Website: ulta-beauty
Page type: customer-info-address
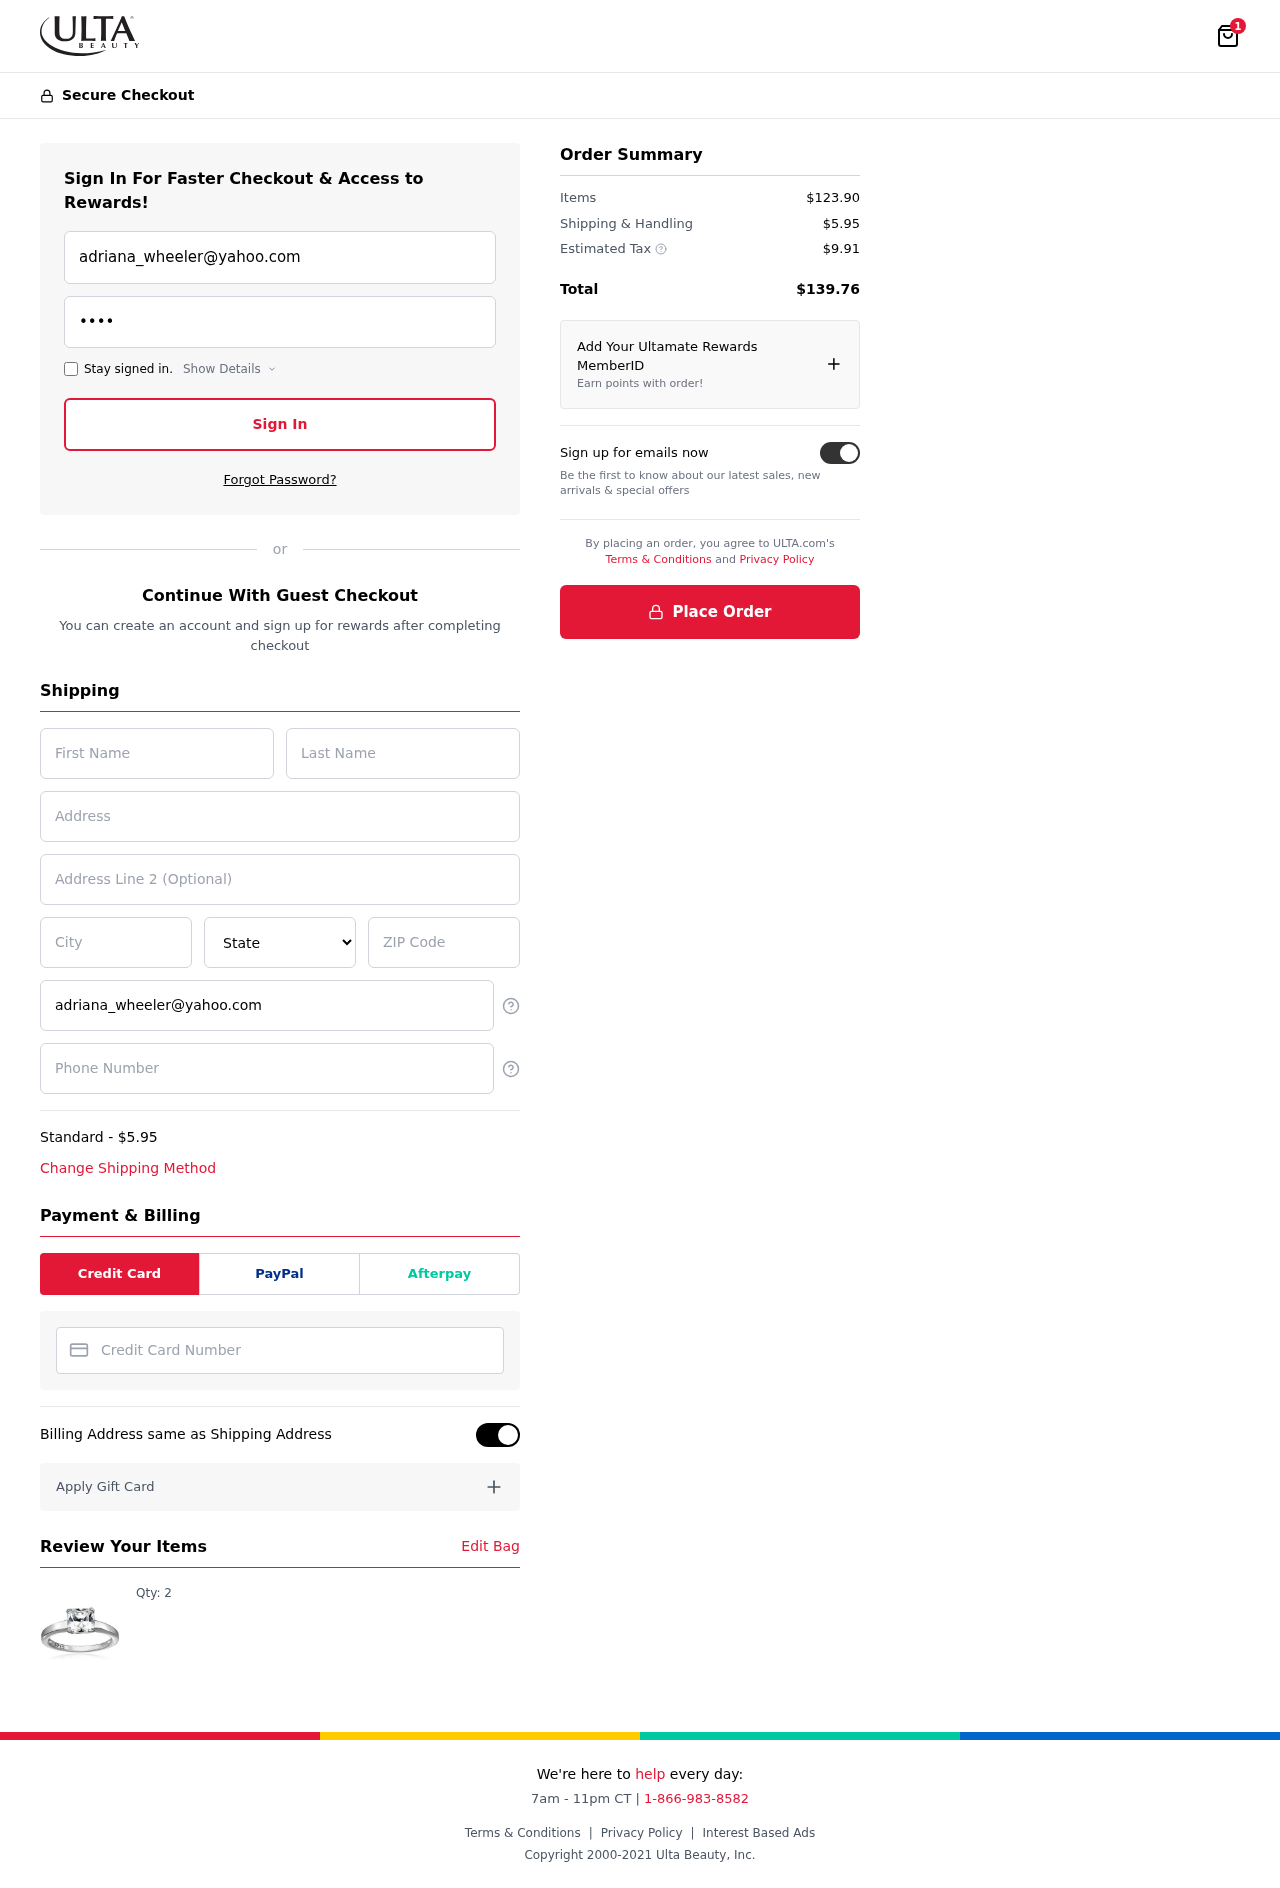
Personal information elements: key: PII_CARD_NUMBER
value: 2283 6262 2331 5728
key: PII_CITY
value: Walkerland
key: PII_EMAIL
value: adriana_wheeler@yahoo.com
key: PII_FIRSTNAME
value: Adriana
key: PII_LASTNAME
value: Wheeler
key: PII_PHONE
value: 5384971424
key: PII_POSTCODE
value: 14299
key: PII_STATE
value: Nebraska
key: PII_STREET
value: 4978 Myers Divide Apt. 356
Product elements: key: PRODUCT1_QUANTITY
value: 2
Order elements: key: ORDER_NUM_ITEMS
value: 1
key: ORDER_SHIPPING_COST
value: $5.95
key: ORDER_ITEMS_TOTAL
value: $123.90
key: ORDER_SHIPPING_COST2
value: $5.95
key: ORDER_TAX
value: $9.91
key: ORDER_TOTAL
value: $139.76